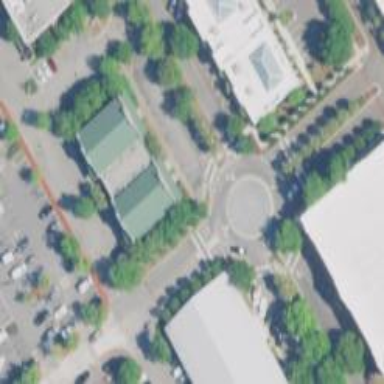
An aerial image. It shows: Service road that intersects roundabout.